Question: I have 2 widgets, a parent and a child widget:

Having access to the implementation of the 'red' widget, is it possible to determine the moment when the cursor hovers out of the 'red' widget into the 'blue' widget without implementing any event handlers or deriving the 'blue' widget?
The red area has a well defined thickness(e.g. 5px).
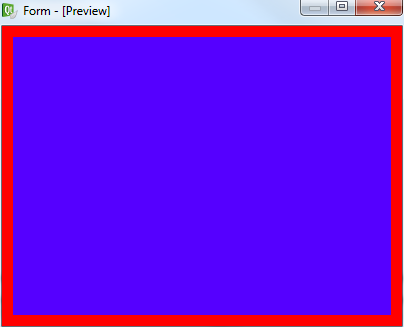
Answer: IMHO you cannot catch the without catching one mouse move event from the red widget and one mouse move event from the blue widget, since the mouse can jump on screen and may not move in a continuous fashion.